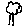
Label: tree